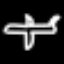
Label: airplane